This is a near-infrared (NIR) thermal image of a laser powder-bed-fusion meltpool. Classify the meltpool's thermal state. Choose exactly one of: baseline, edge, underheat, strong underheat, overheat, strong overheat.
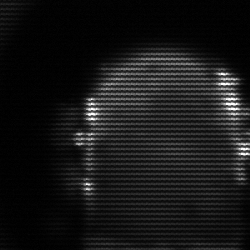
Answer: baseline